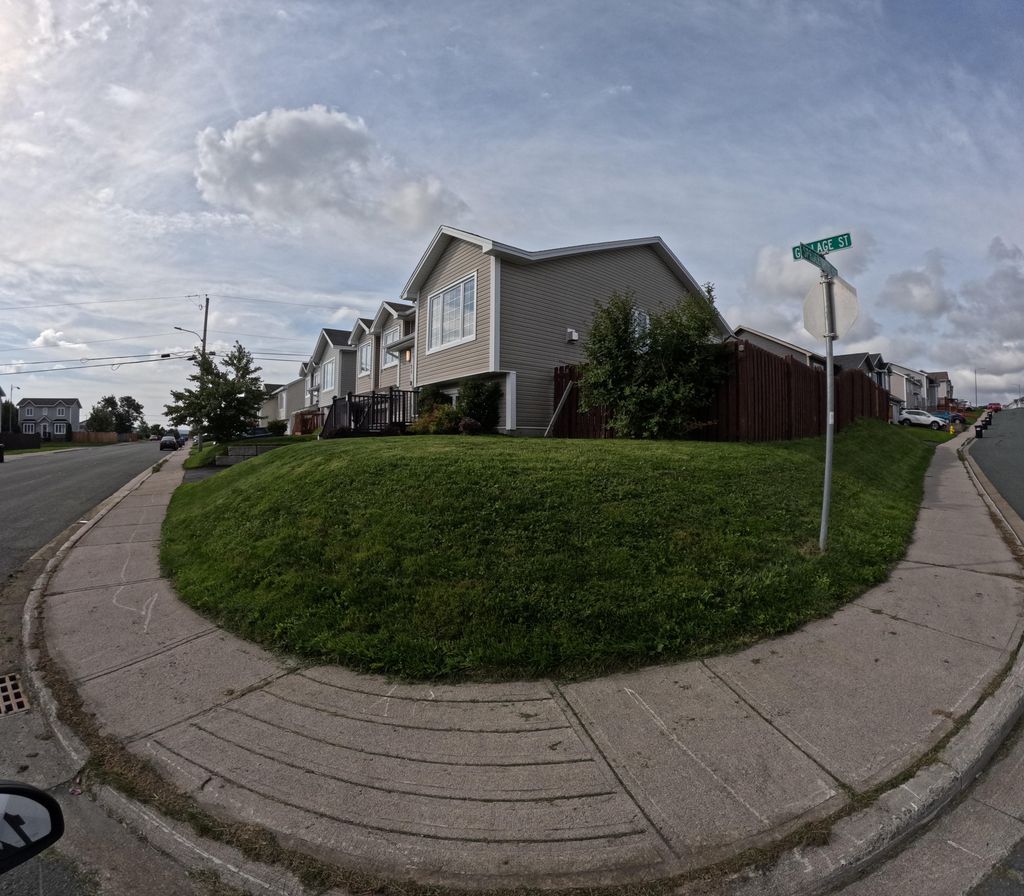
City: st_johns